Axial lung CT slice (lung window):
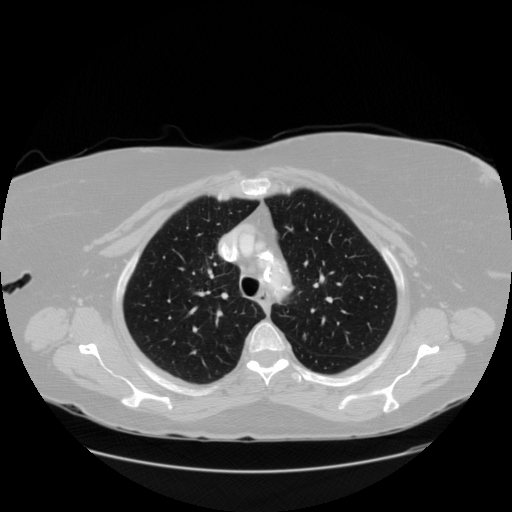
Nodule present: no